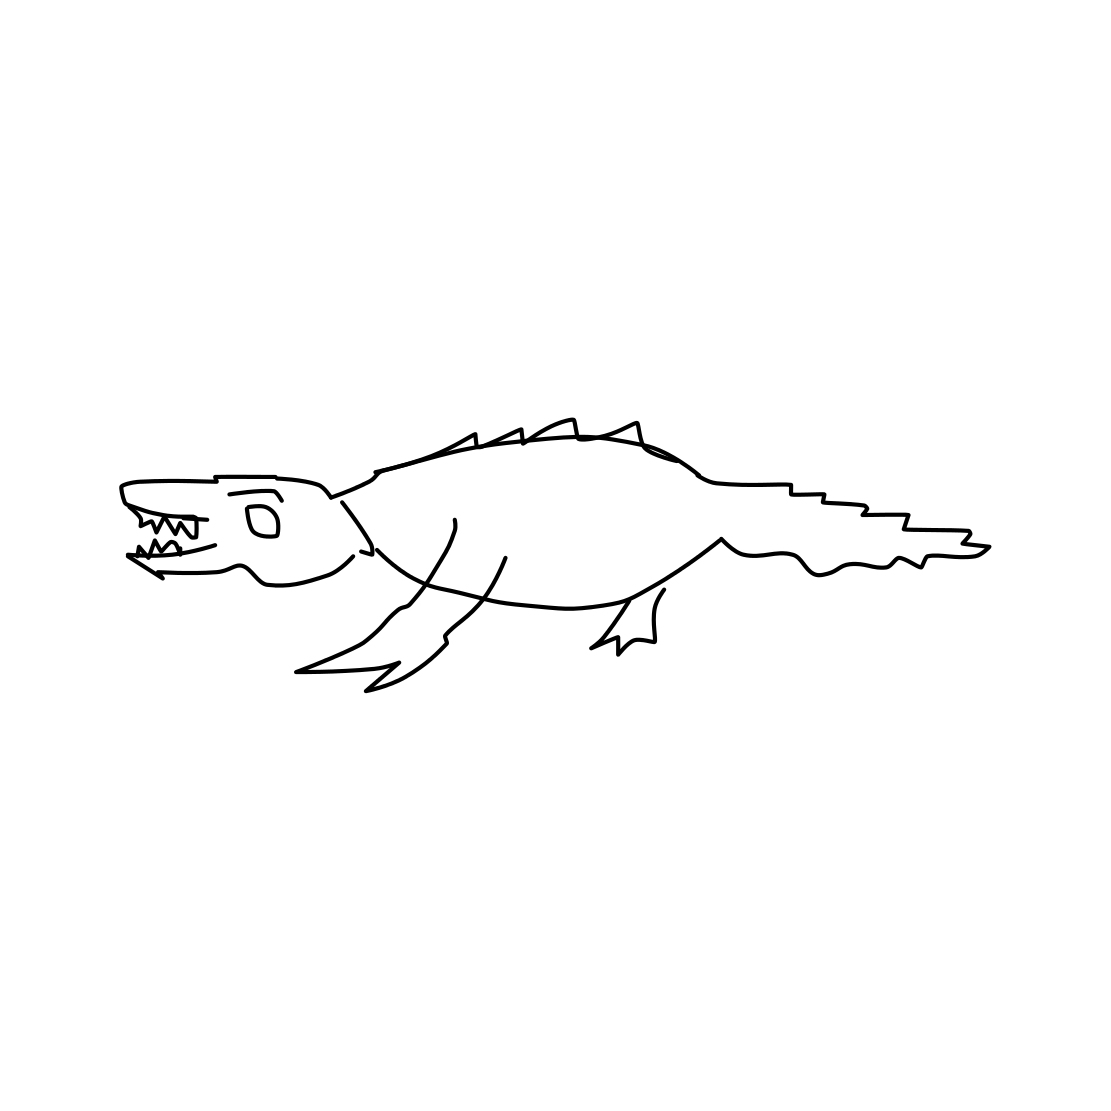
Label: crocodile